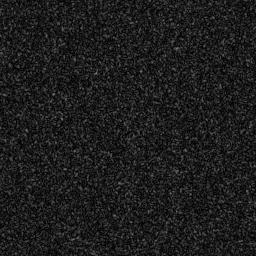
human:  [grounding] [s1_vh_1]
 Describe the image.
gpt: In the satellite image, there is  <ref>1 medium ship </ref> <box>[[64, 10, 75, 22, 0]]</box> located at top,  <ref>1 medium ship </ref> <box>[[83, 29, 93, 39, 0]]</box> located at right.